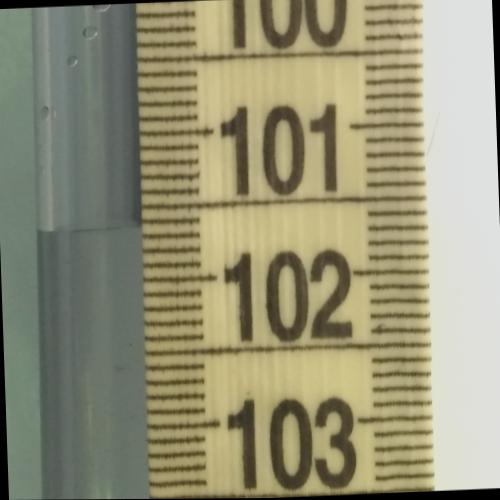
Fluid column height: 101.6 cm